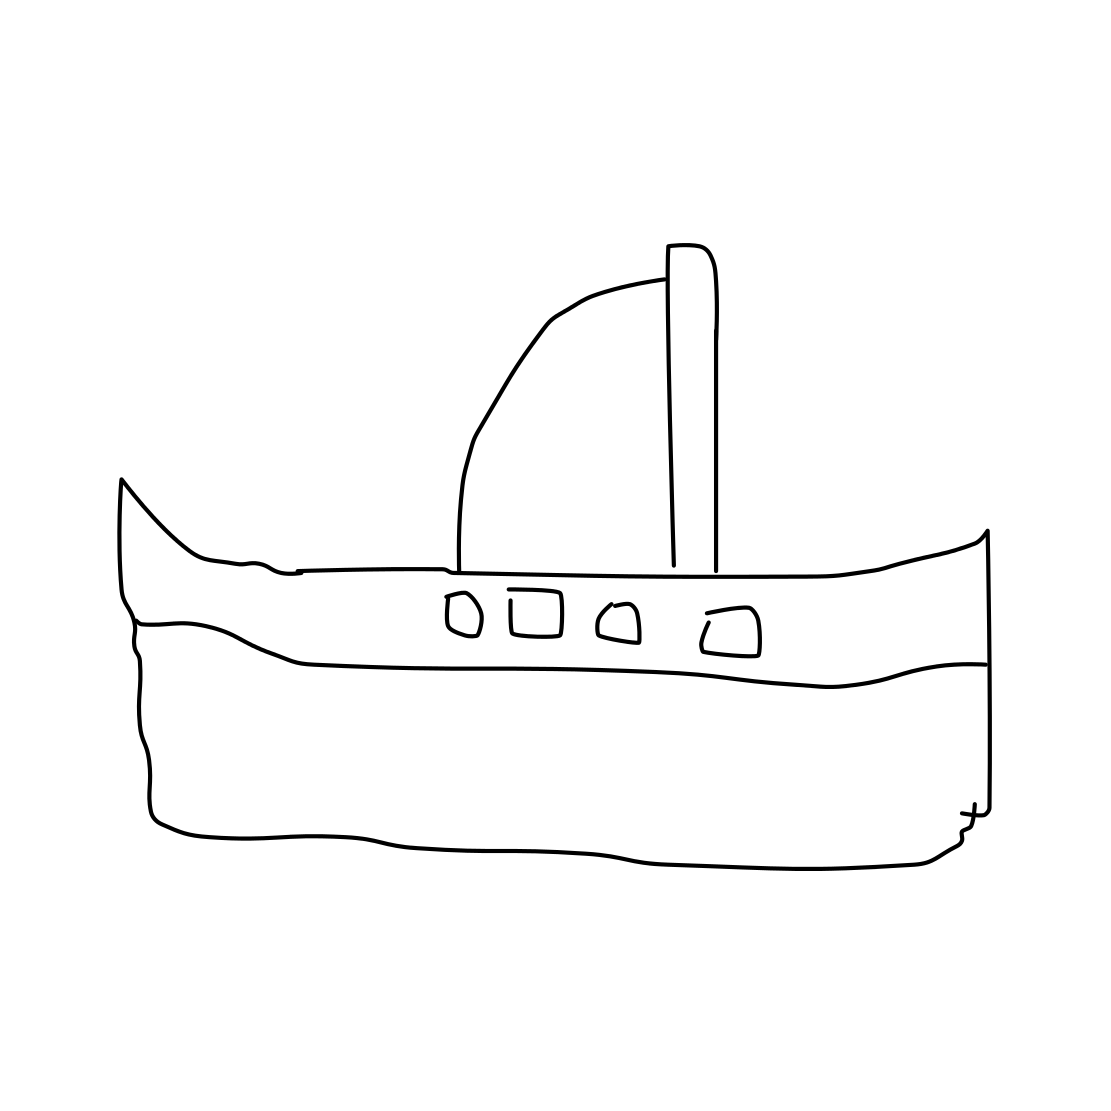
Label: ship